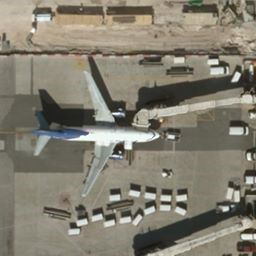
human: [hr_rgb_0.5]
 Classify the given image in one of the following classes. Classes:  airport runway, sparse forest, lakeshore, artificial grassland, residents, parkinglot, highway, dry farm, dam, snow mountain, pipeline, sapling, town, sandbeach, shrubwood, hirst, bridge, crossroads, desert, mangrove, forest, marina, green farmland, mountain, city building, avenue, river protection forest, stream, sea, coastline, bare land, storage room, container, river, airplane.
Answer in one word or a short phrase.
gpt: airplane